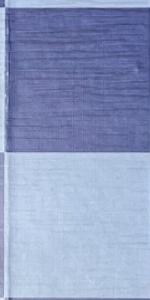
Label: Empty